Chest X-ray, PA view. Patient: 25 years old, sex M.
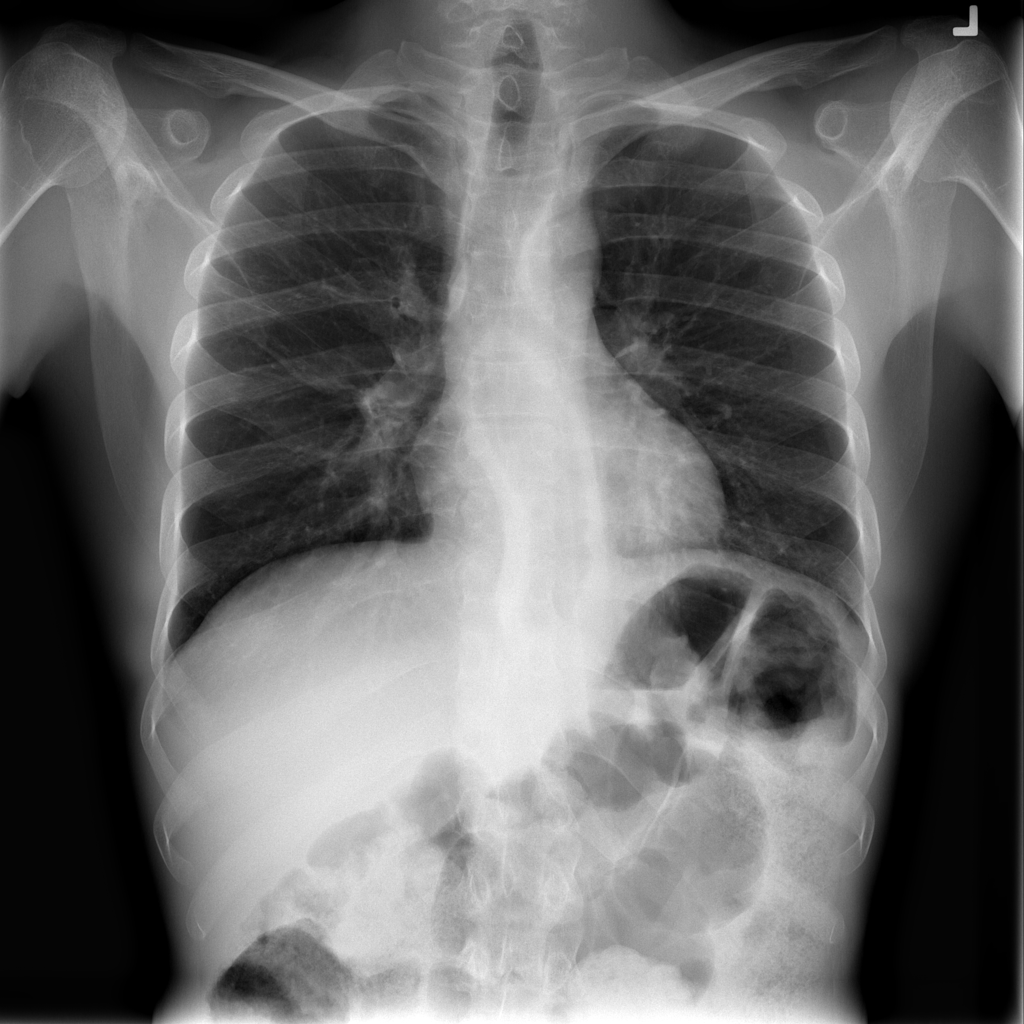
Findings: No Finding